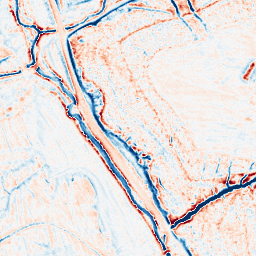
Category: edge_preserving
Decomposition family: anisotropic_diffusion
Decomposition parameters: iterations: 50
kappa: 10
gamma: 0.05
Upsampling method: bilinear
Upsampling parameters: scale: 4
Upsampling scale: 4